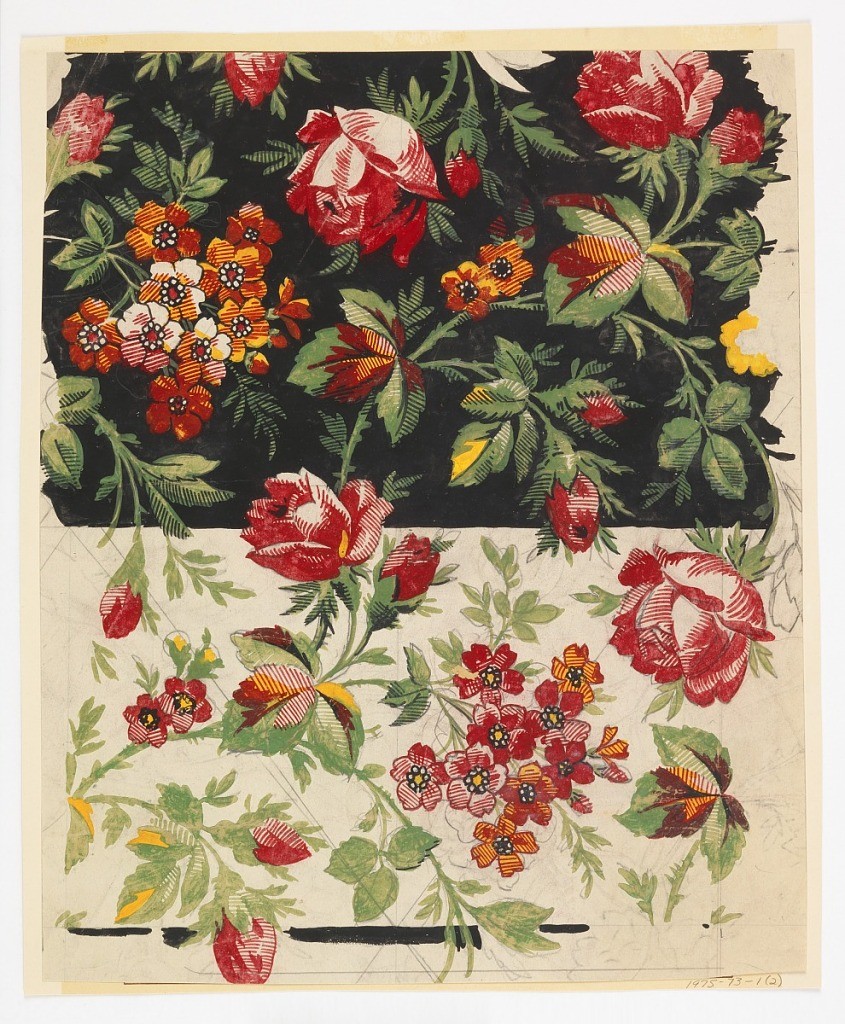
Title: Drawing
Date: late 19th century
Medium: Brush and gouache, graphite on cream paper, lined
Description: Red flowers and blossoms on green stems with leaves; upper section on black ground, lower section on cream ground.